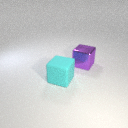
large purple metal cube to the right of large cyan rubber cube